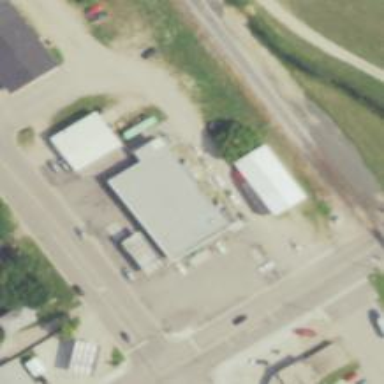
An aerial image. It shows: Pharmacy.